Question: Im building navigation using super fish and magic line.
<URL>
Width of magic line is calculated based on parent width like so:
'''
$(document).ready(function() {
$("#example").append("<li id='magic-line'></li>");
/* Cache it */
var $magicLine = $("#magic-line");
$magicLine
.width($(".current_page_item").width())
.css("left", $(".current_page_item a").position().left)
.data("origLeft", $magicLine.position().left)
.data("origWidth", $magicLine.width());
$("#example li").find("a").hover(function() {
$el = $(this);
orPos = $("#example").offset().left;
leftPos = $el.offset().left-orPos;
newWidth = $el.parent().width();
$magicLine.stop().animate({
left: leftPos,
width: newWidth
});
}, function() {
$magicLine.stop().animate({
left: $magicLine.data("origLeft"),
width: $magicLine.data("origWidth")
});
});
var example = $('#example').superfish({
//add options here if required
});
});
'''
It works okay for the first level of links. However if you hover over second level of links, magic line will take new width and expand. I dont want that. I just need it to be same width as first level (parent) only.

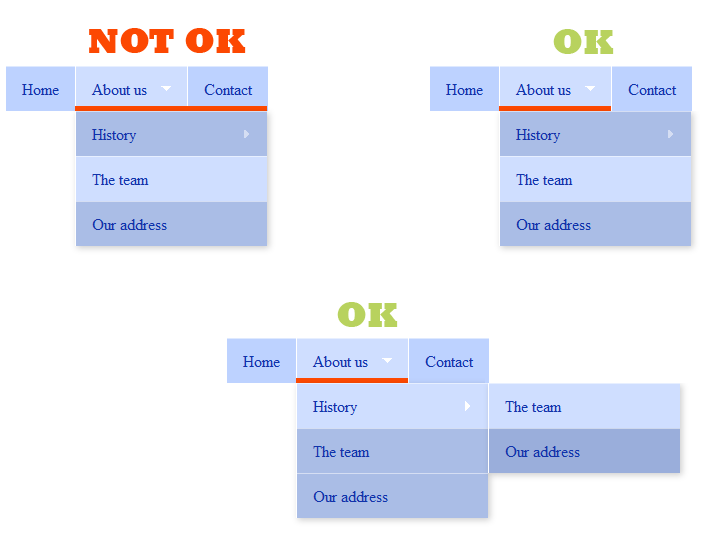
Answer: Thanks for negative vote for properly asked question. Anyway, I found solution. Instead of measuring 'a' element, I switched to measure 'li' element (first level only). Code is:
'''
$(document).ready(function() {
$("#example").append("<li id='magic-line'></li>");
/* Cache it */
var $magicLine = $("#magic-line");
$magicLine
.width($(".current_page_item").width())
.css("left", $(".current_page_item a").position().left)
.data("origLeft", $magicLine.position().left)
.data("origWidth", $magicLine.width());
$("#example > li").hover(function() {
$el = $(this);
orPos = $("#example").offset().left;
leftPos = $el.offset().left-orPos;
newWidth = $el.width();
$magicLine.stop().animate({
left: leftPos,
width: newWidth
});
}, function() {
$magicLine.stop().animate({
left: $magicLine.data("origLeft"),
width: $magicLine.data("origWidth")
});
});
var example = $('#example').superfish({
//add options here if required
});
});
'''